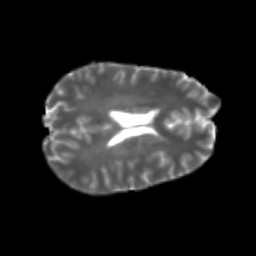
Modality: T2w
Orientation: axial
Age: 22
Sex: male
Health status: healthy
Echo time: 0.074 s